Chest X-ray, PA view. Patient: 63 years old, sex M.
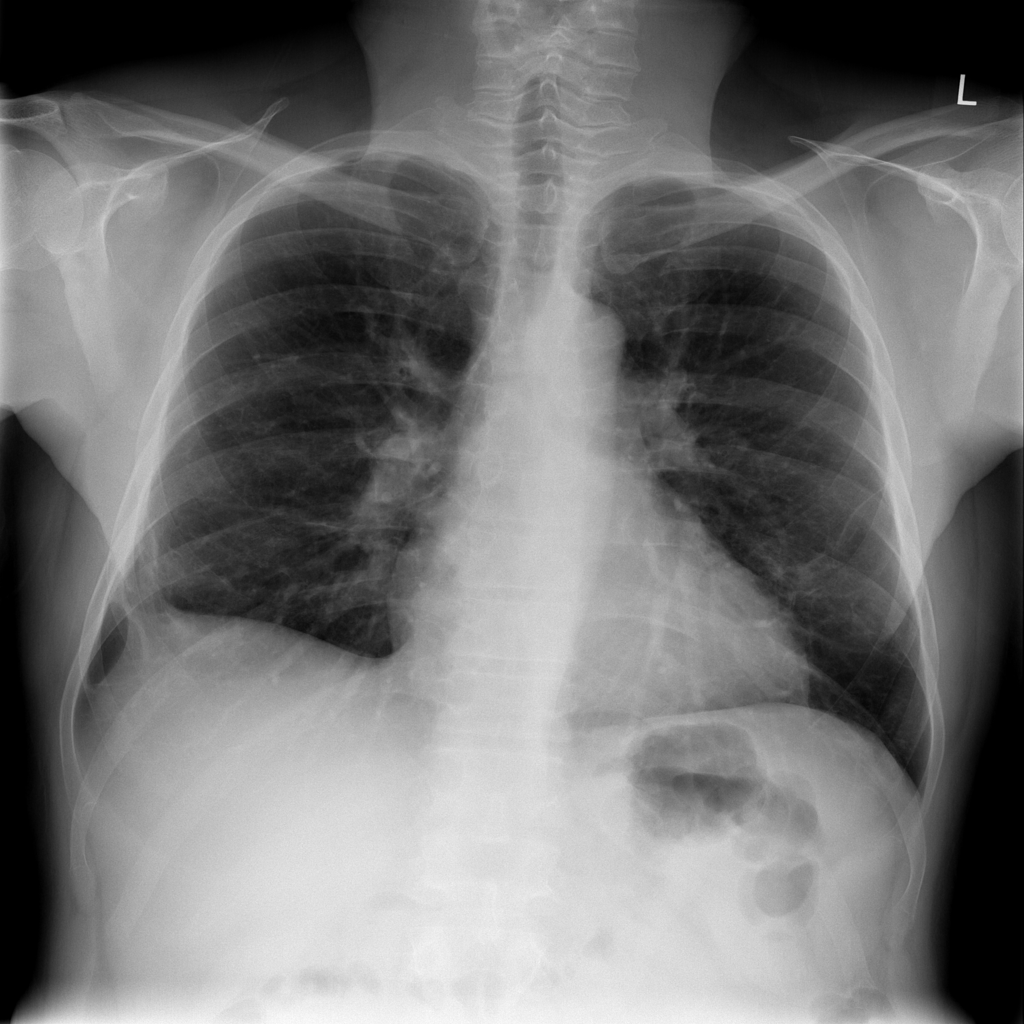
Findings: No Finding